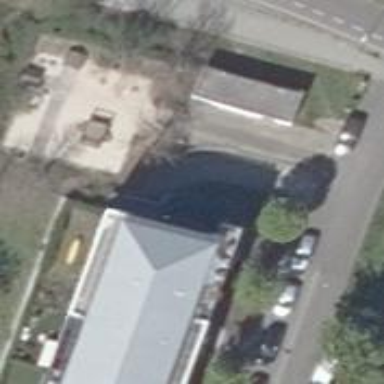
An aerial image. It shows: Parking entrance.